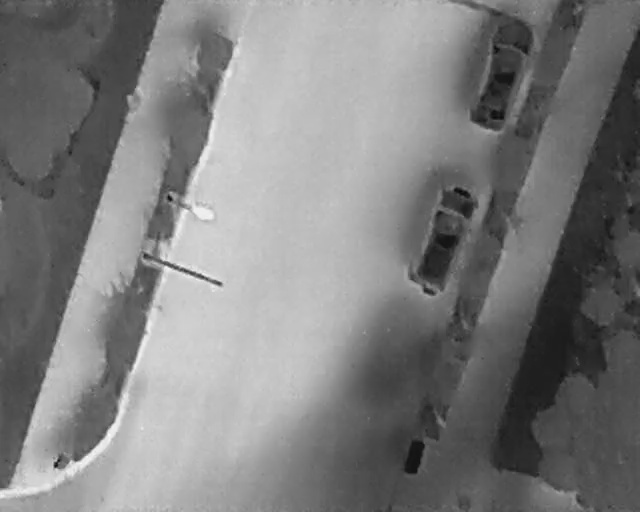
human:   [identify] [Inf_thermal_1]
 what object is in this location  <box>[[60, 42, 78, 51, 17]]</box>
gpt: <ref>1 large car at the center</ref>